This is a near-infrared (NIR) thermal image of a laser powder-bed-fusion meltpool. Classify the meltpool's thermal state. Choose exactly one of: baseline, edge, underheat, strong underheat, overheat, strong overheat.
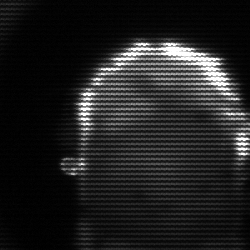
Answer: baseline